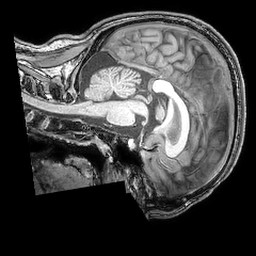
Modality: T1w
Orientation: sagittal
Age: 19
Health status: ill
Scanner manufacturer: philips
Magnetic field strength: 3 T
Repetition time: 0.007 s
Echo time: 0.0035 s